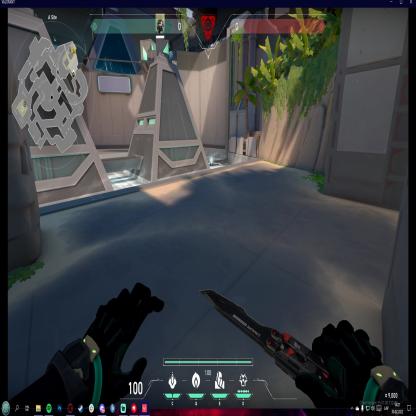
Label: planted spike